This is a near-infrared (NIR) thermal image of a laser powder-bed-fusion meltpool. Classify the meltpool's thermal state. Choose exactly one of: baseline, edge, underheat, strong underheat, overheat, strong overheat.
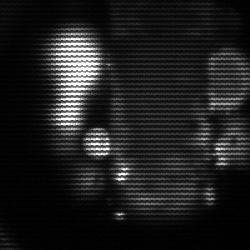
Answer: strong underheat